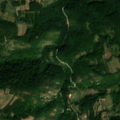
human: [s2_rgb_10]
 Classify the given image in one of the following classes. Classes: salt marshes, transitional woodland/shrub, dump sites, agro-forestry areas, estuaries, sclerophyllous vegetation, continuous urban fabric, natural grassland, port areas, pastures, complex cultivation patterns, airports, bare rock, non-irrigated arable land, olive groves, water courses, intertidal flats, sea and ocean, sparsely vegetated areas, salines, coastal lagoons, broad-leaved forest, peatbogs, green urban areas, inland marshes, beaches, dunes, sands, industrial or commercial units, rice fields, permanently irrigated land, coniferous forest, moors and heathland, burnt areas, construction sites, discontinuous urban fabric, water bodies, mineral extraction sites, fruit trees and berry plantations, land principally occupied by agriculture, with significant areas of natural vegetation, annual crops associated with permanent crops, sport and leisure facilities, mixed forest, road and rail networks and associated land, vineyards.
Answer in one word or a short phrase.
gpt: complex cultivation patterns, land principally occupied by agriculture, with significant areas of natural vegetation, broad-leaved forest, transitional woodland/shrub